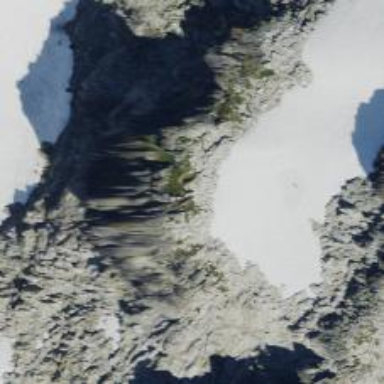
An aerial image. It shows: Majestic glacier in the distance.